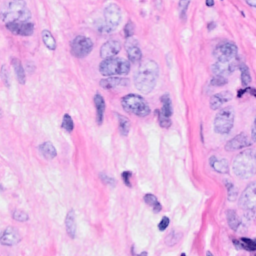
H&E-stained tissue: Breast